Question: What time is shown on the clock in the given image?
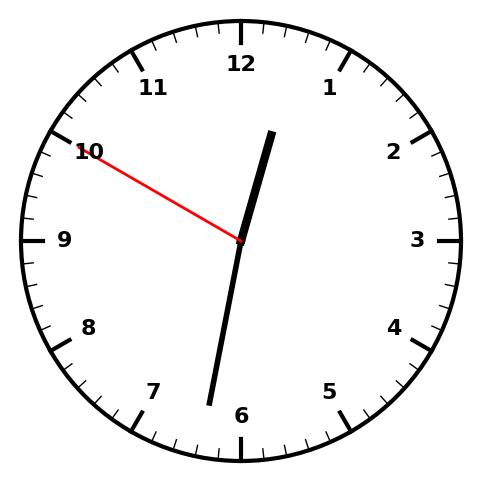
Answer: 12:31:50